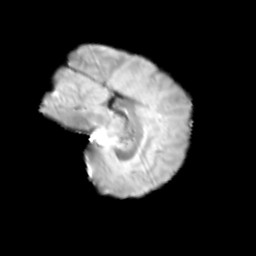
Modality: T2w
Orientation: sagittal
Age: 11
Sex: female
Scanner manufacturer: siemens
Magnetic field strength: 3 T
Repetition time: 3.8 s
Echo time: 0.07 s